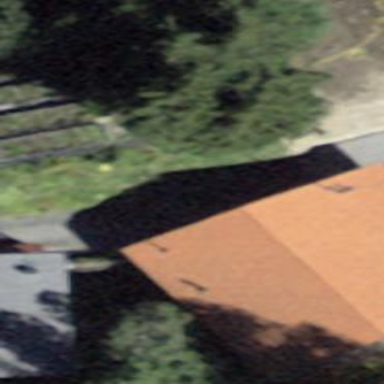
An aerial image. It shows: Building with gabled roof covered in roof tiles. The roof orientation is across the structure.